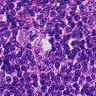
Metastatic tissue present: yes